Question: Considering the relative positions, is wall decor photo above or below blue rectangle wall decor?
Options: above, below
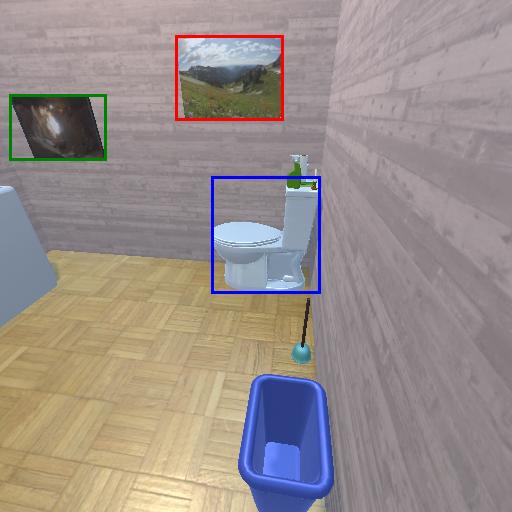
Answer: above